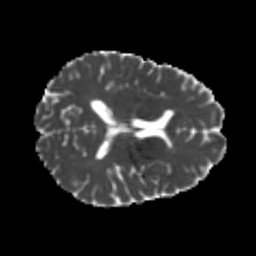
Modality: MD
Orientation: axial
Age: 24
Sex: male
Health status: healthy
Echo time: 0.074 s